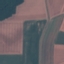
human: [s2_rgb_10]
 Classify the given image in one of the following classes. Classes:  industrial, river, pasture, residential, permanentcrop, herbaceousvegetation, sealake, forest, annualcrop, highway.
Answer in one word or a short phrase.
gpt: AnnualCrop